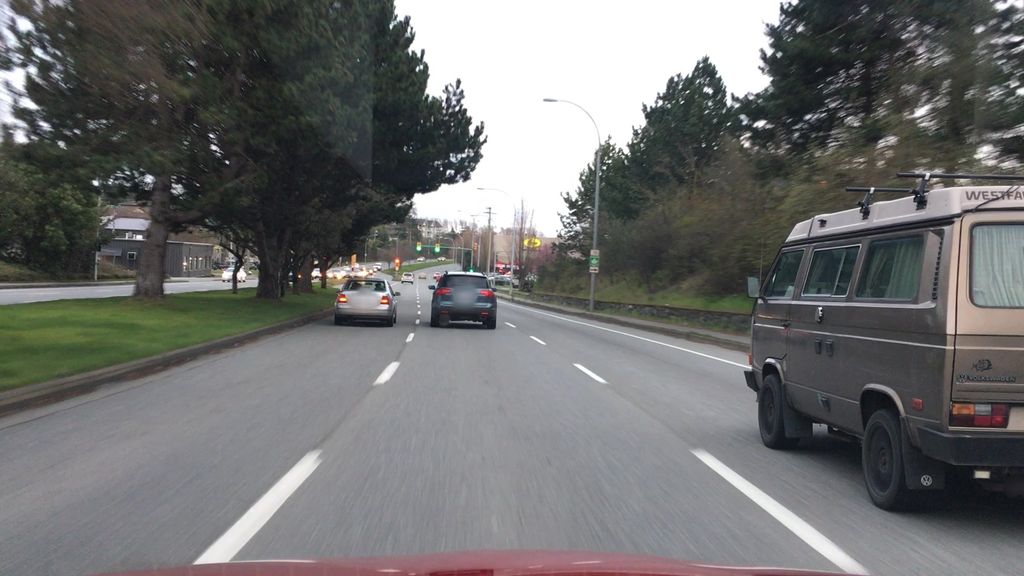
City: victoria